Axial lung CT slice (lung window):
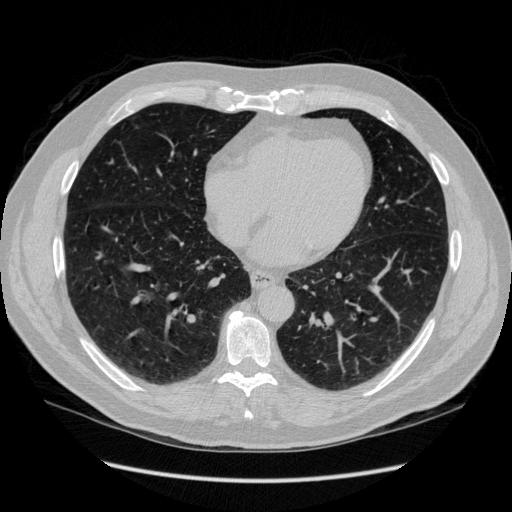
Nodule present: no